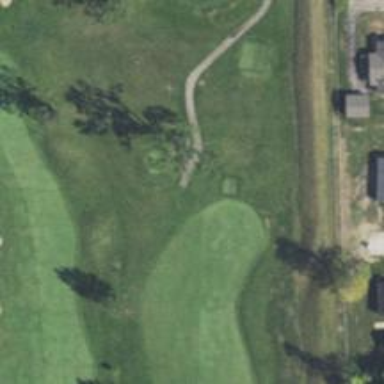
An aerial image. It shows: Footway that doubles as golf path.